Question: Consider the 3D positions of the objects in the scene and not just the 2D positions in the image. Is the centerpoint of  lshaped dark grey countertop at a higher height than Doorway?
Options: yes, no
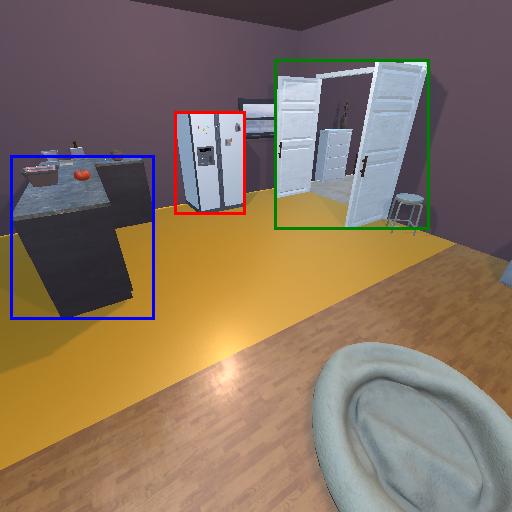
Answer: yes